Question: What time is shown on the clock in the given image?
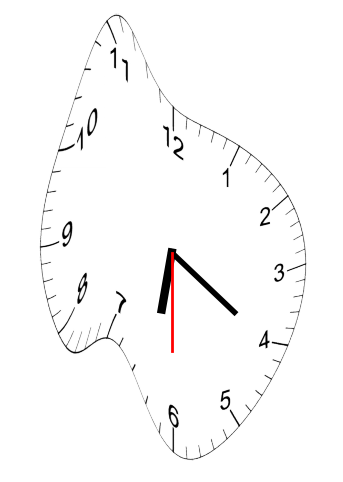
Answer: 06:20:30